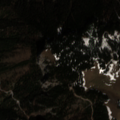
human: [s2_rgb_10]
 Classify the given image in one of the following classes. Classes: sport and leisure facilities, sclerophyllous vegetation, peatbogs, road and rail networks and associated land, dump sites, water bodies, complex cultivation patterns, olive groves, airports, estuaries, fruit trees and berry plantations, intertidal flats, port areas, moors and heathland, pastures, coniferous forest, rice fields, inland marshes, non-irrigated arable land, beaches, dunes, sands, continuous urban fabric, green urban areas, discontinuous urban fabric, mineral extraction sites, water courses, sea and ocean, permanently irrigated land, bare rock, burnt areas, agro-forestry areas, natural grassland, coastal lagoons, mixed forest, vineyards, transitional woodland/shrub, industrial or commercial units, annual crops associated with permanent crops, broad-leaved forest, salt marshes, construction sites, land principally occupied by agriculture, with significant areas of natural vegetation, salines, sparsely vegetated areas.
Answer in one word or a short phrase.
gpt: coniferous forest, mixed forest, natural grassland